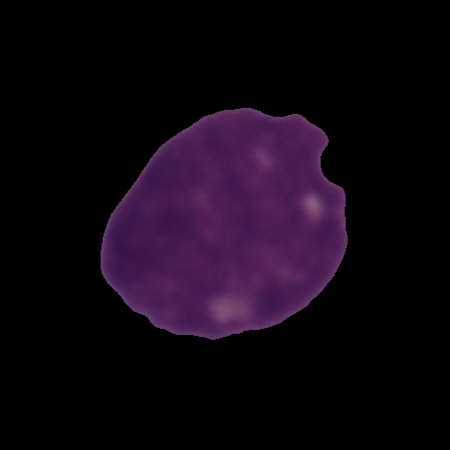
Label: cancer